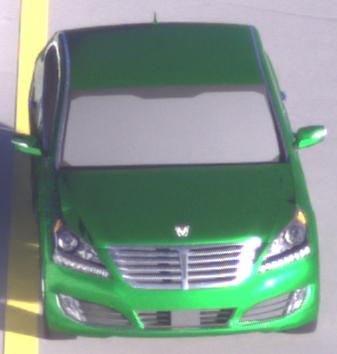
Make: Hyundai
Model: Equus
Detailed model: Gen. 2 VI
Model produced from: 2009
Model produced until: 2016
Doors: 4
Color: green
Road condition: dry road
Daytime: sunrise or sunset
Contrast: low contrast